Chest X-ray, AP view. Patient: 23 years old, sex F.
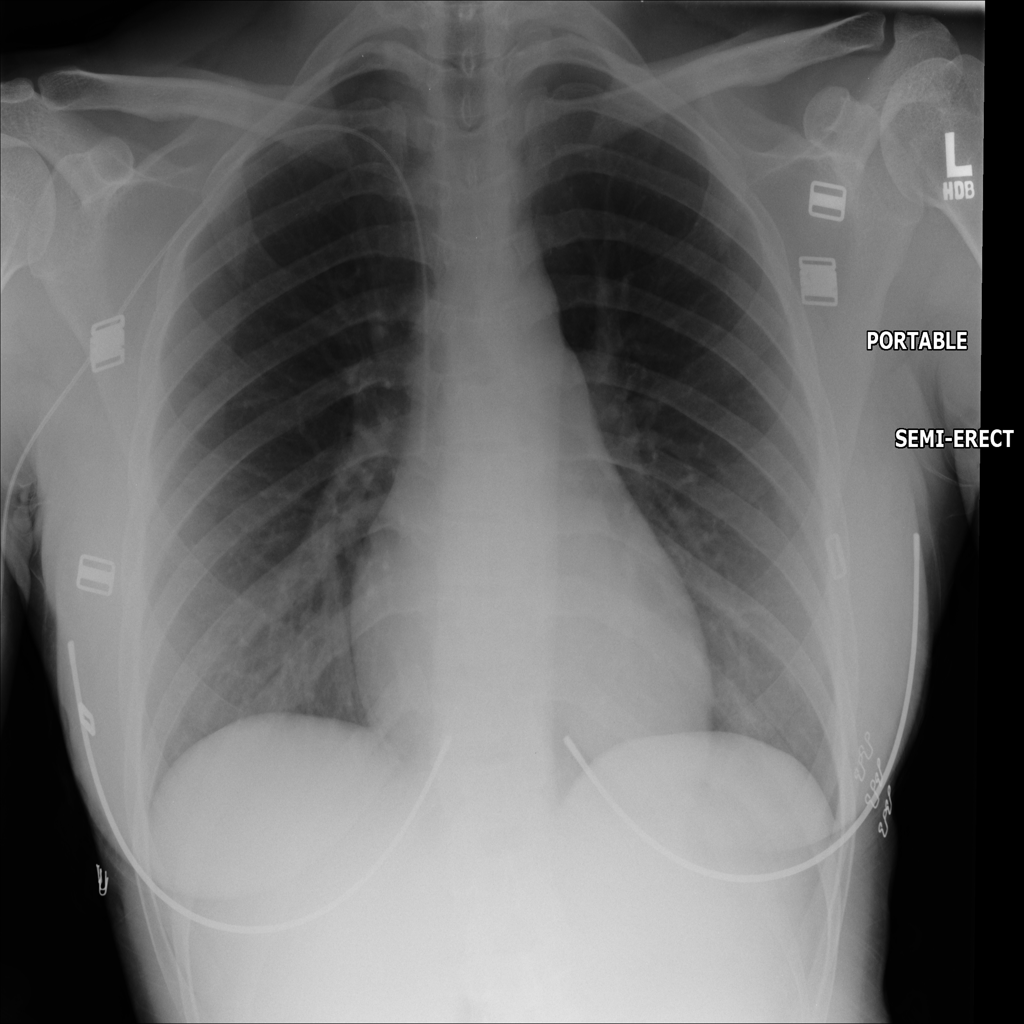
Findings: No Finding